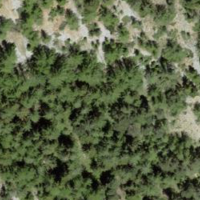
EUNIS habitat code: 45
Species observed at this site:
Aquila chrysaetos